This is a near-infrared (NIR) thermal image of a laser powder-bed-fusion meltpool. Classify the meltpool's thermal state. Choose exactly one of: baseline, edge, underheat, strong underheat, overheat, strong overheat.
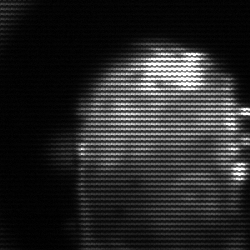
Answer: baseline